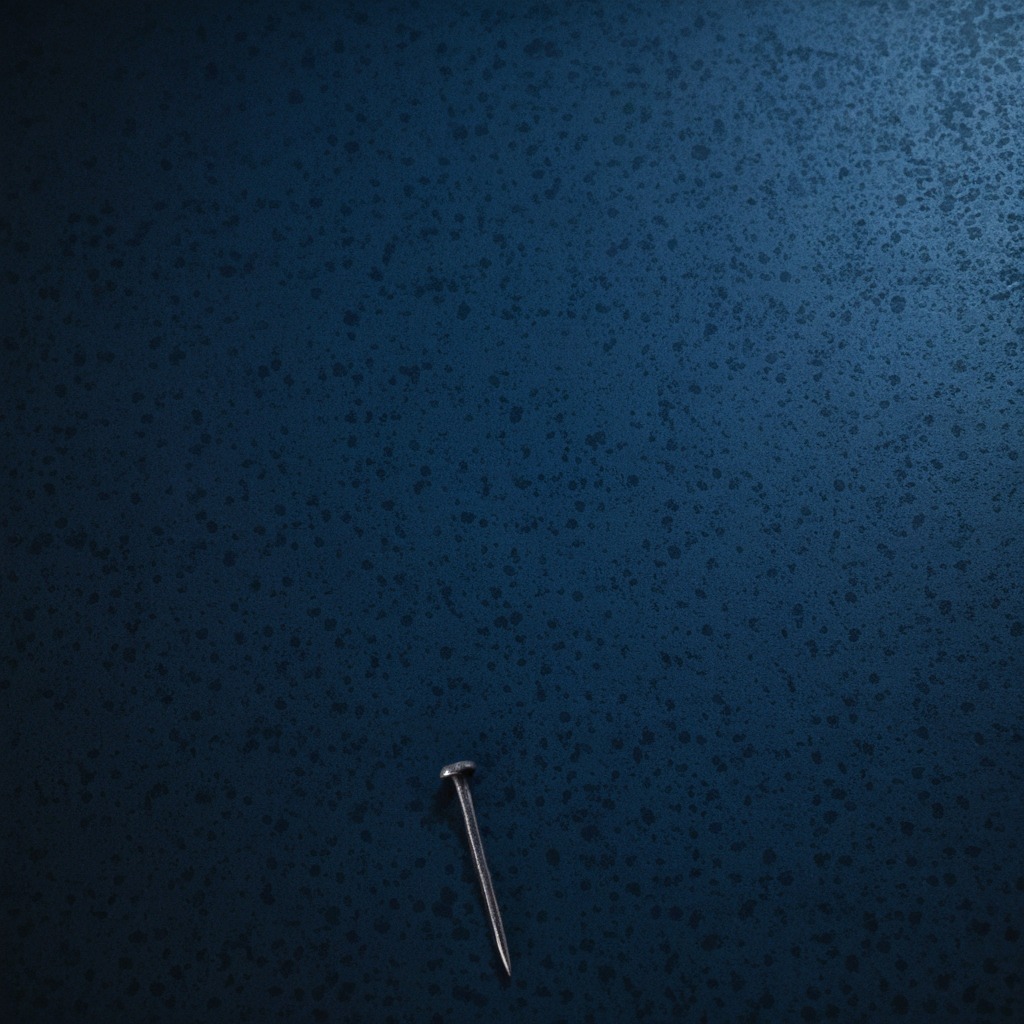
A nail is lying on the granite tabletop.